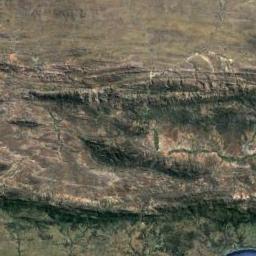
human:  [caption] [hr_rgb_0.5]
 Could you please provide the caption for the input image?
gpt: Seventy percent of the area on this mountain is covered by vegetation .

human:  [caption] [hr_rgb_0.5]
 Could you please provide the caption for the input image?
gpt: The mountain has a rugged surface and its rocks are brown .

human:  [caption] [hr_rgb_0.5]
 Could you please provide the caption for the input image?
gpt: The mountain is uneven and rough .

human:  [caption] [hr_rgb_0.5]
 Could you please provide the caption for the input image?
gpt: The mountain is full of bare land with lines of green plants .

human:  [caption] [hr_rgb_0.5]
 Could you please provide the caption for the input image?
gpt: There are some green land on the brown mountain .